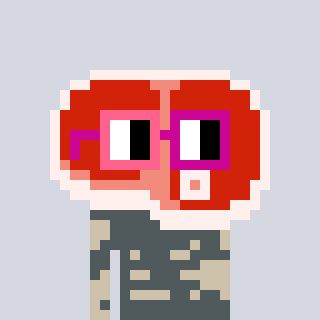
a pixel art character with square pink and red glasses, a steak-shaped head and a bege-colored body on a cool background